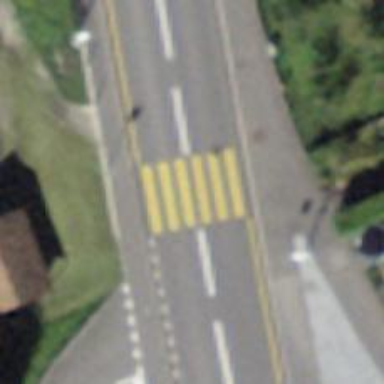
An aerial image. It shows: Marked zebra crossing on the road. The crossing is indicated by zebra markings.